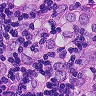
Metastatic tissue present: yes